Question: '''
public function RetrieveStatus()
{
$response = Http::get('https://exemple.exemple.com/fr/api/<Token>/availability/<Id>/getStatusDetails?format=json');
$data = json_decode($response->body(), true);
dd($data);
return view('ControlmAPI.netvigie', [
'data' => $data
]);
'''
The DD of this request is :
.
So i want to retrieve the "Ok" from the request in my blade but i don't know how to do can you help me please ?
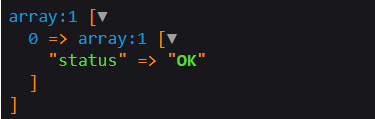
Answer: You can access the array and get "ok" by simply typing '{{ $data[0]['status'] }}' in your blade view.